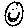
Label: smiley face